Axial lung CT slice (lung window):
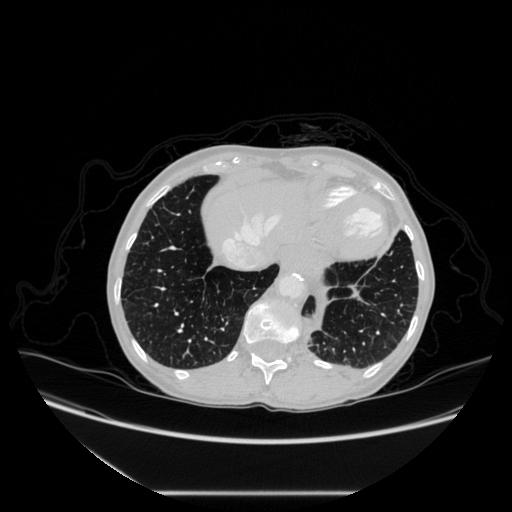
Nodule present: no